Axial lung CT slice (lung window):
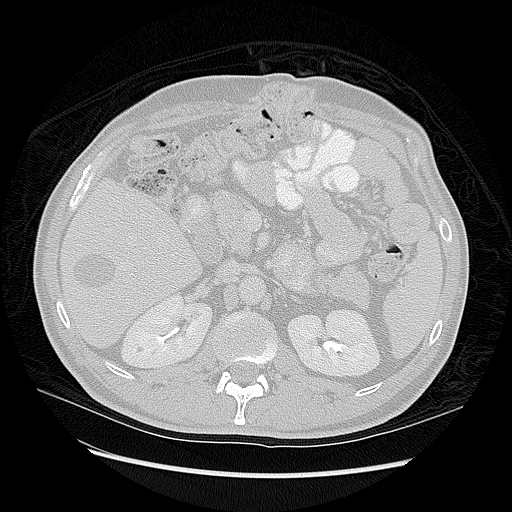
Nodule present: no